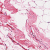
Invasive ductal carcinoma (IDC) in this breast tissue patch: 0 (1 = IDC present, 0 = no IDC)